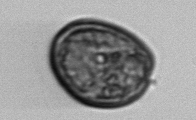
Label: Prorocentrum